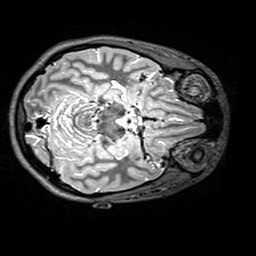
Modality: T2w
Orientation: axial
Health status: healthy
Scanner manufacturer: siemens
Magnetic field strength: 3 T
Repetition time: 4.8 s
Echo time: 0.458 s